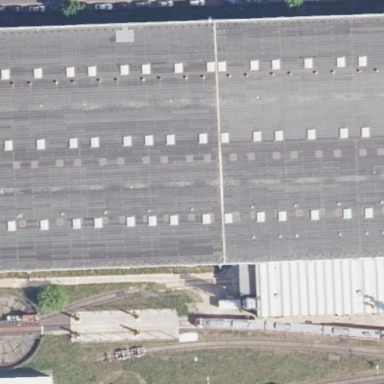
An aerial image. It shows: Industrial building.